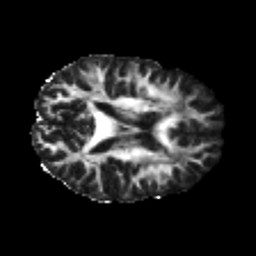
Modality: FA
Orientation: axial
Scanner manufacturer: philips
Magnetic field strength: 3 T
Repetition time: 8.6 s
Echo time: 0.127 s